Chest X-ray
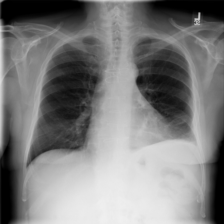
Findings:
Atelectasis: negative
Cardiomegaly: negative
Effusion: negative
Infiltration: negative
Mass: negative
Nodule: negative
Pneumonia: negative
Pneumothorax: negative
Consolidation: negative
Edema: negative
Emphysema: negative
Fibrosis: negative
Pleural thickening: negative
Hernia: negative